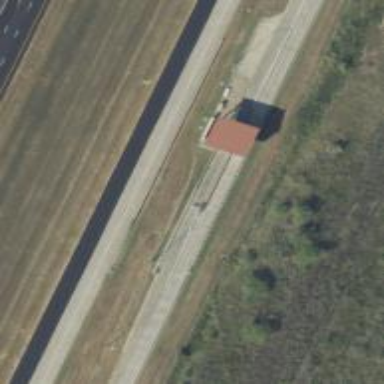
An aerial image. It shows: Toll gantry on the road.